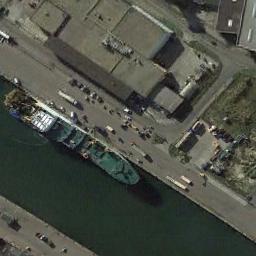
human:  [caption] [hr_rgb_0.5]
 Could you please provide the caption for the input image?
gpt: The green cargo ship is docked at the cargo terminal and some buildings are on the bank .

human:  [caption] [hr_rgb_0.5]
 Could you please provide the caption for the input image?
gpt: There are many buildings of different shapes and sizes beside the ship .

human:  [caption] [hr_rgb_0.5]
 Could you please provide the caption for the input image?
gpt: There is a ship in the green water on the shore .

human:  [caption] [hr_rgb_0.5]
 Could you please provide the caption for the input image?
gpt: A green general cargo ship docked by the dock with buildings and green plants .

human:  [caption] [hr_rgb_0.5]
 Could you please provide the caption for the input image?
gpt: The green ship is at the harbor with some buildings .